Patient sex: M
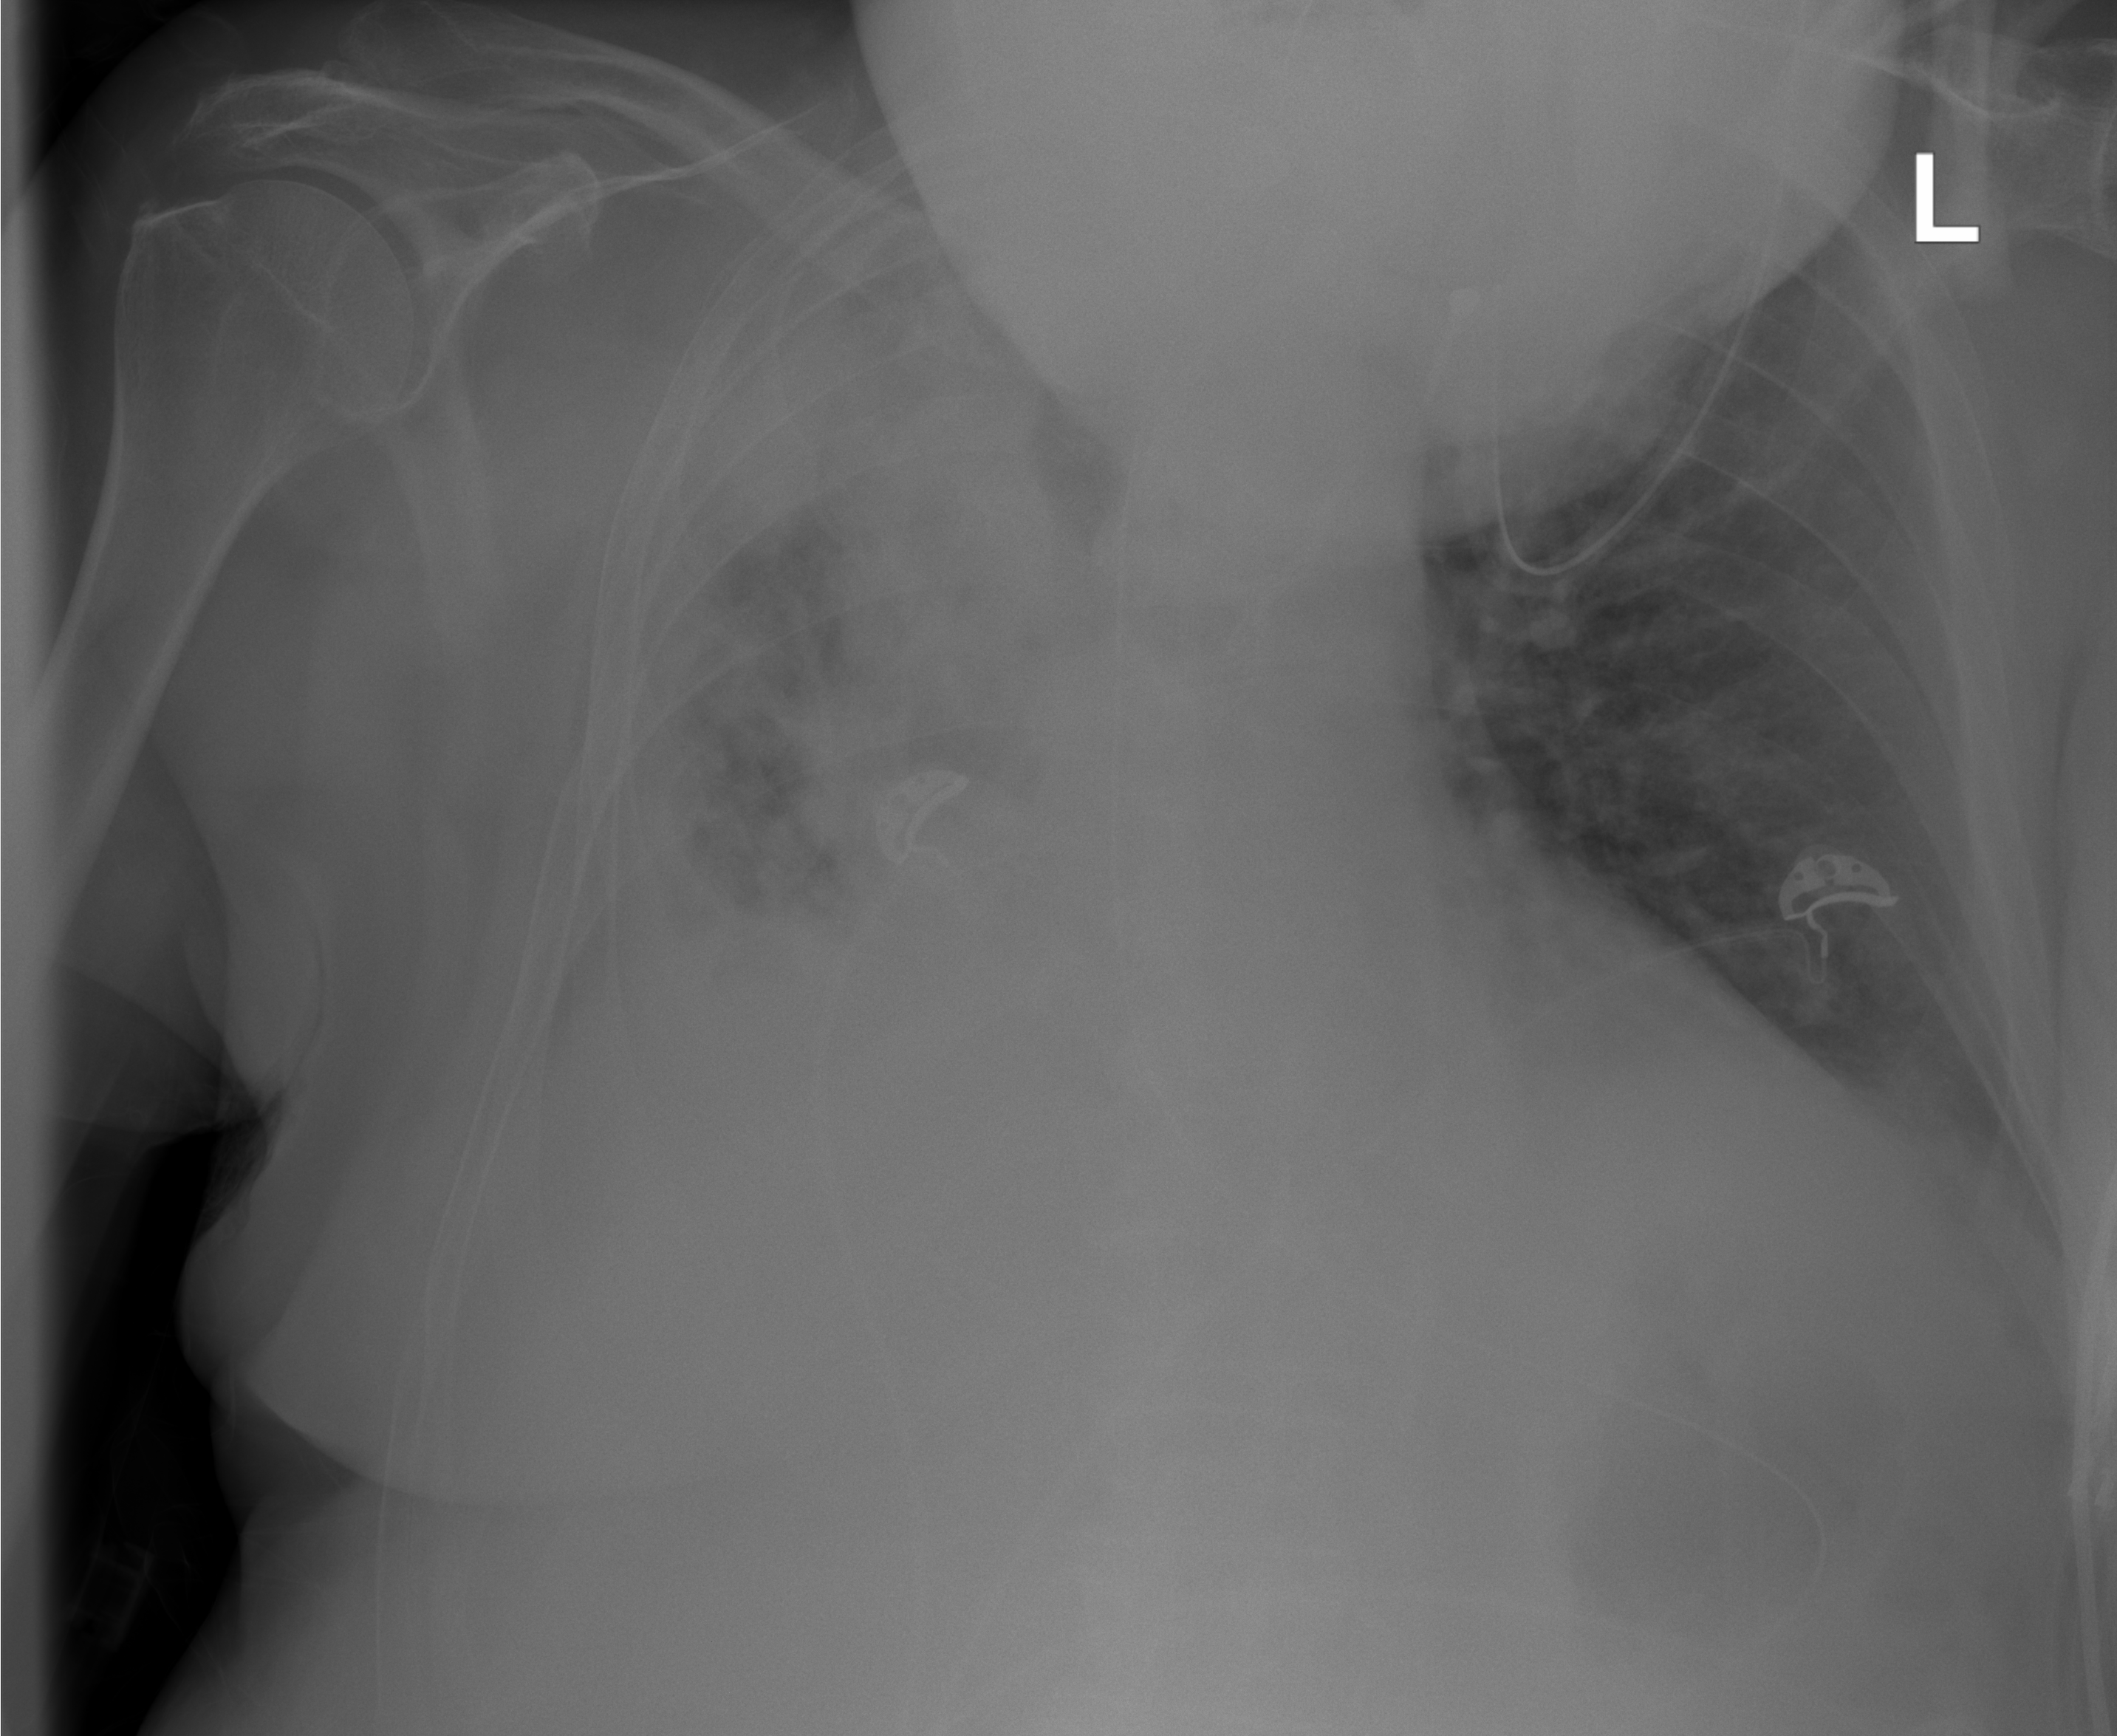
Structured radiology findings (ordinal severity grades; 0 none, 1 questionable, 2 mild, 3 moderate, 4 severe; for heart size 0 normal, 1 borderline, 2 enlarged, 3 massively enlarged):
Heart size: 2
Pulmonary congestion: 0
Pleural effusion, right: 3
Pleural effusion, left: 0
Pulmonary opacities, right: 2
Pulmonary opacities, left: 0
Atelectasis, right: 3
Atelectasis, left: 0